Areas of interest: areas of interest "Hubei Science and Technology College"
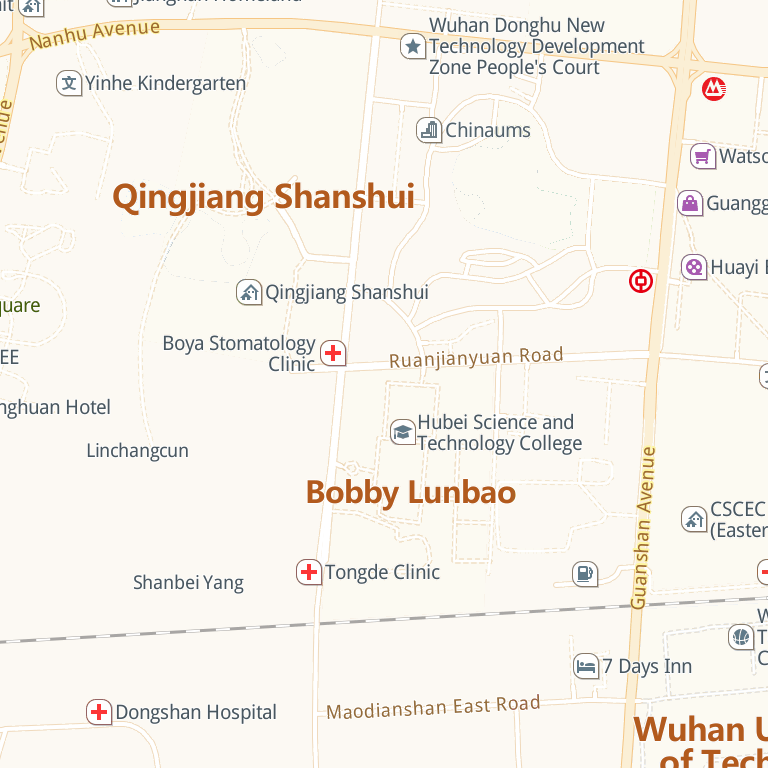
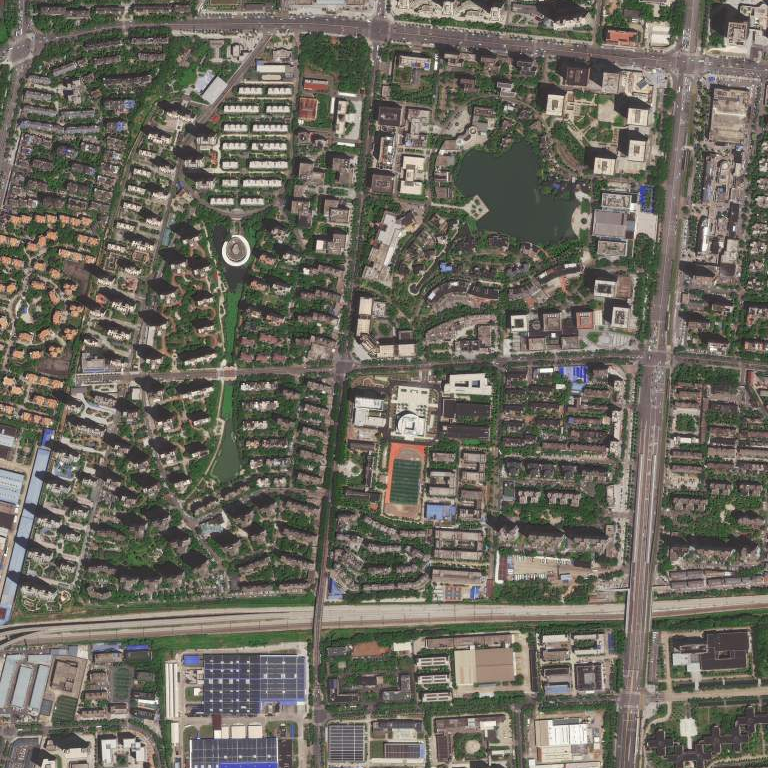